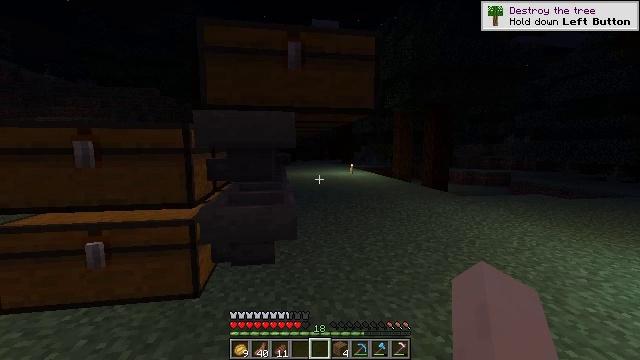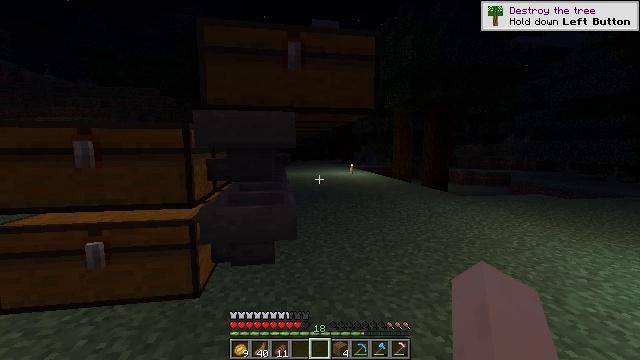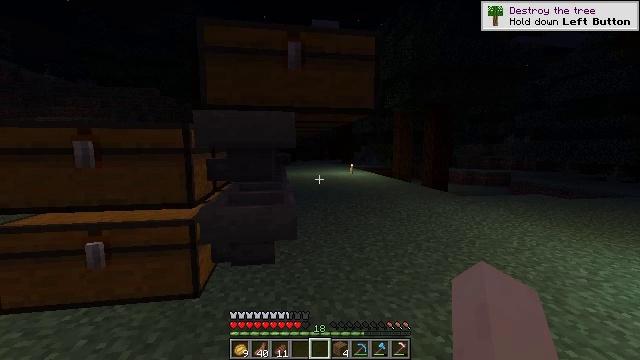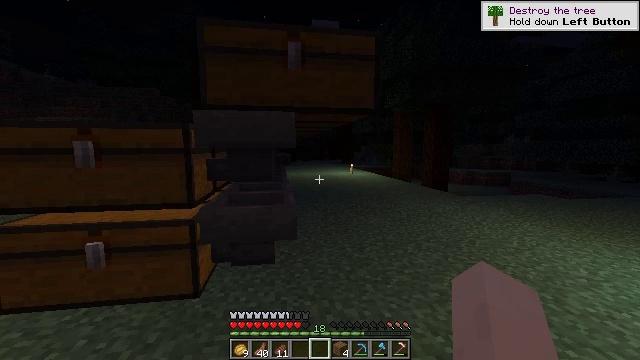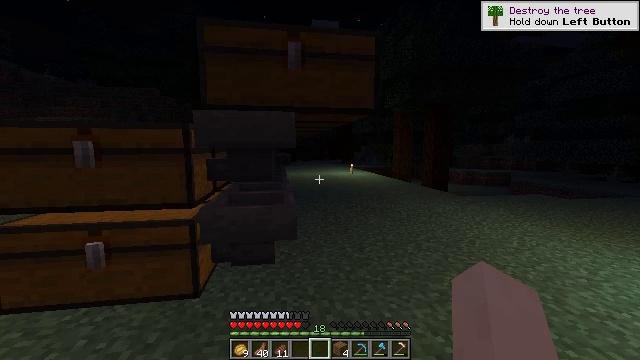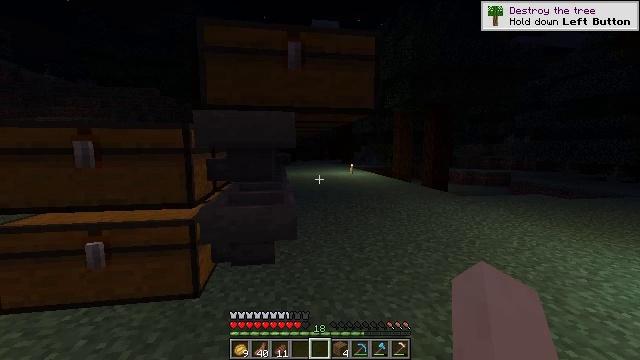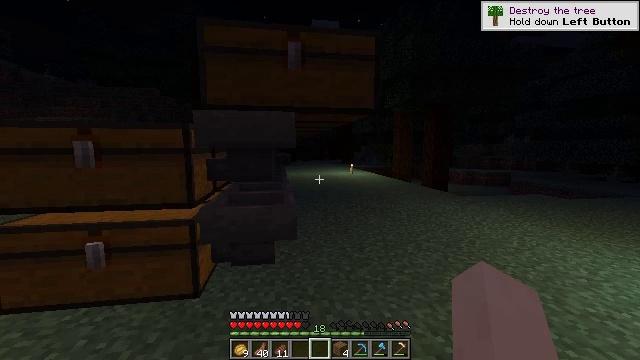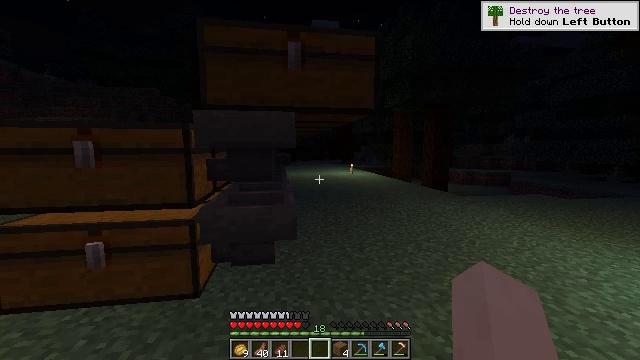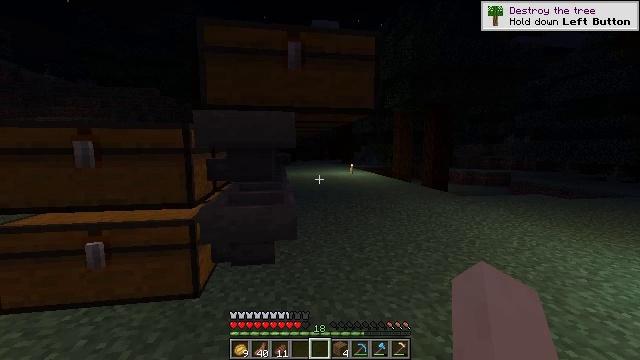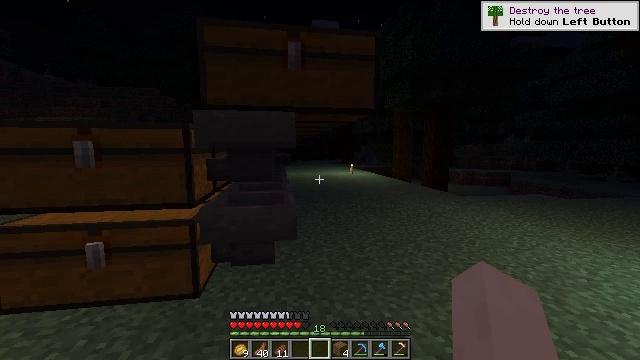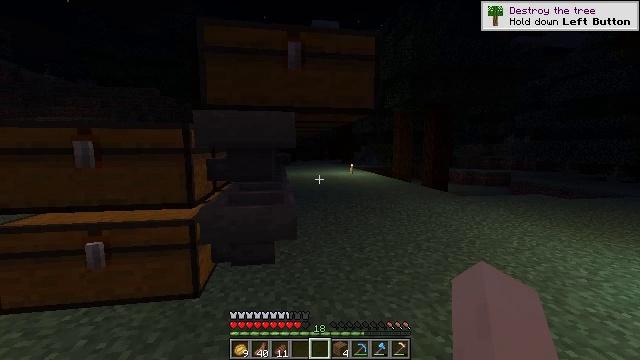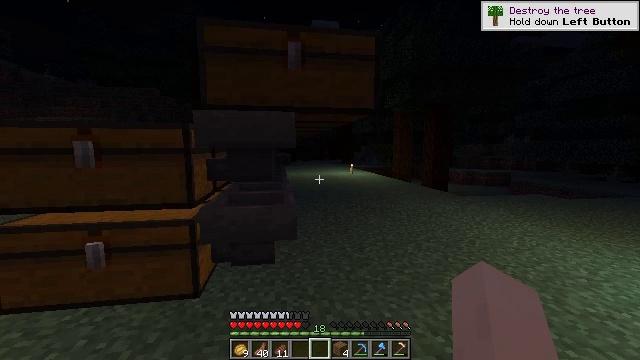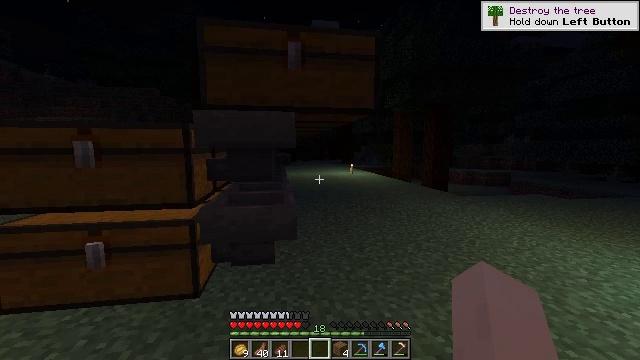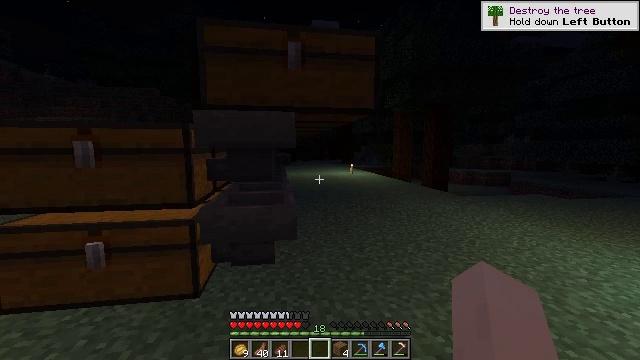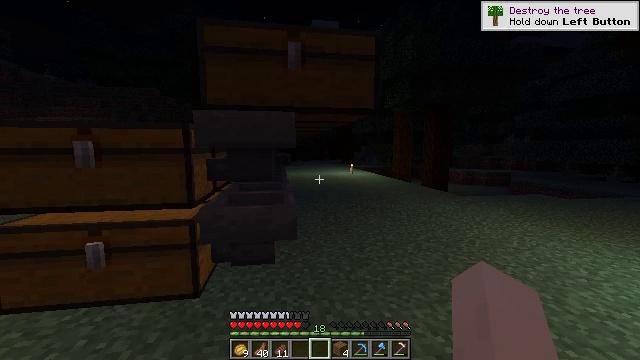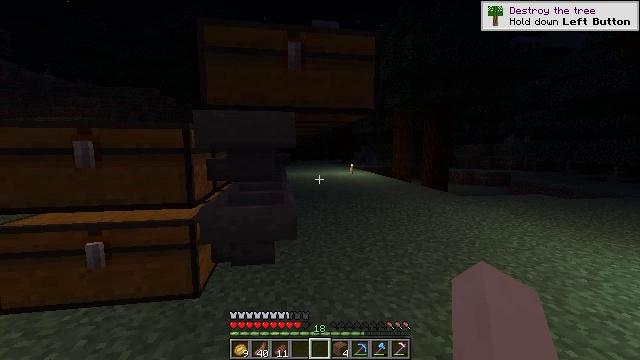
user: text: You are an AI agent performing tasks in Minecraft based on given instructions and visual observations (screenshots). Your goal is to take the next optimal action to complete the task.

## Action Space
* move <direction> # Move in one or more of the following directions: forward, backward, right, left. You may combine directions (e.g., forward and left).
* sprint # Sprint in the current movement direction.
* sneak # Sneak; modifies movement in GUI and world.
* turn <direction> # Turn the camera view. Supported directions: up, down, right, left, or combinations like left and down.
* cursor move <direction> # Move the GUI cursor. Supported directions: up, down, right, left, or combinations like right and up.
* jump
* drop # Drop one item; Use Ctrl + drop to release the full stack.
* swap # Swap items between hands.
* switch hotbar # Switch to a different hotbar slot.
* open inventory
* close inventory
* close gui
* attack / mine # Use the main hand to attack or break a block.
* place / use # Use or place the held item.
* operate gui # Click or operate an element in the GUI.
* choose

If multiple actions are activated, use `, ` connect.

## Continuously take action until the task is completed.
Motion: motion action
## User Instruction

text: mine block trapped chest
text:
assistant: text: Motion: no_op
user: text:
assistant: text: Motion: no_op
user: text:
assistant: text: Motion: no_op
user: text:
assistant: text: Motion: no_op
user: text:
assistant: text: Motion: no_op
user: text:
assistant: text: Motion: no_op
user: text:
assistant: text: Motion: no_op
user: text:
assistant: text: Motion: no_op
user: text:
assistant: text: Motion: no_op
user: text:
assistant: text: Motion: no_op
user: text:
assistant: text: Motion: no_op
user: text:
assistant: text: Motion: no_op
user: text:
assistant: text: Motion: no_op
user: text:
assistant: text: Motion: no_op
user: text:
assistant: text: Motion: no_op
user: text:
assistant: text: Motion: no_op
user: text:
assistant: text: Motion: no_op
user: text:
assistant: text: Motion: no_op
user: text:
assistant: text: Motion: no_op
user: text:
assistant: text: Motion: no_op
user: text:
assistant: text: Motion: no_op
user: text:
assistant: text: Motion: no_op
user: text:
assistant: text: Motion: no_op
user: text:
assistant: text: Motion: no_op
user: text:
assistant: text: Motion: no_op
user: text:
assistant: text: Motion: no_op
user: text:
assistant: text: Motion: no_op
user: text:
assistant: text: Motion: no_op
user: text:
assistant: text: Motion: no_op
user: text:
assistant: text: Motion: no_op